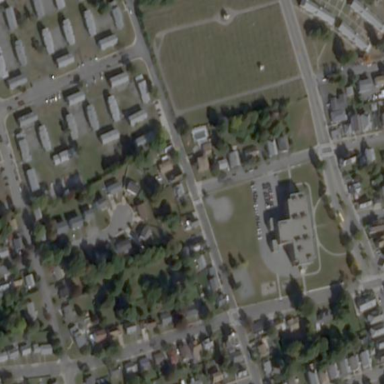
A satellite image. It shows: School.